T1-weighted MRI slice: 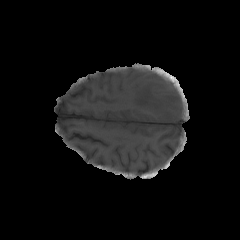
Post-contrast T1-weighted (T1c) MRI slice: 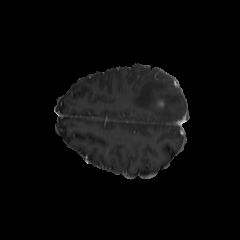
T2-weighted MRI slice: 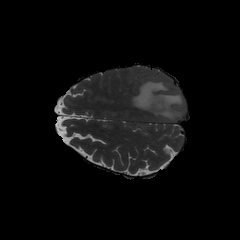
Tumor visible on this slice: yes